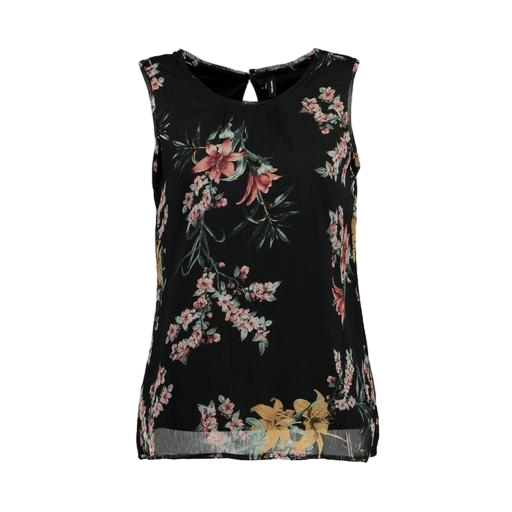
black floral-print sleeveless top, black sleeveless floral-print shirt, multicolor floral-print t-shirt only macy, white background